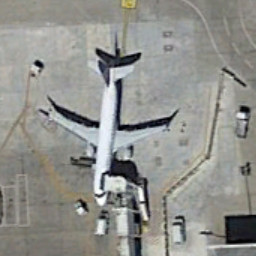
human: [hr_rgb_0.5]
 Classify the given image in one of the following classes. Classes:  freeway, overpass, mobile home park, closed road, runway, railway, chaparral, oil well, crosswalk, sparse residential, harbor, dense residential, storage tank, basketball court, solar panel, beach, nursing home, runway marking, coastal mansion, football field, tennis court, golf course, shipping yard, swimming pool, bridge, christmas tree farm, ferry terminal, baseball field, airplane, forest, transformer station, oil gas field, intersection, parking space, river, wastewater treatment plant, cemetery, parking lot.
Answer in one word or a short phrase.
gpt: airplane